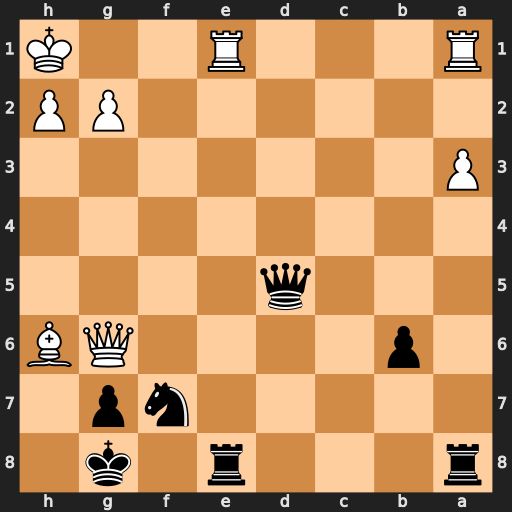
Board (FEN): r3r1k1/5np1/1p4QB/3q4/8/P7/6PP/R3R2K
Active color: b
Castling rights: -
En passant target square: -
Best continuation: Rxe1+ Rxe1 Nxh6